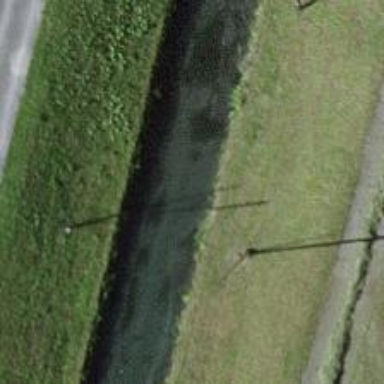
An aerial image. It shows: Power pole.